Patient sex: M
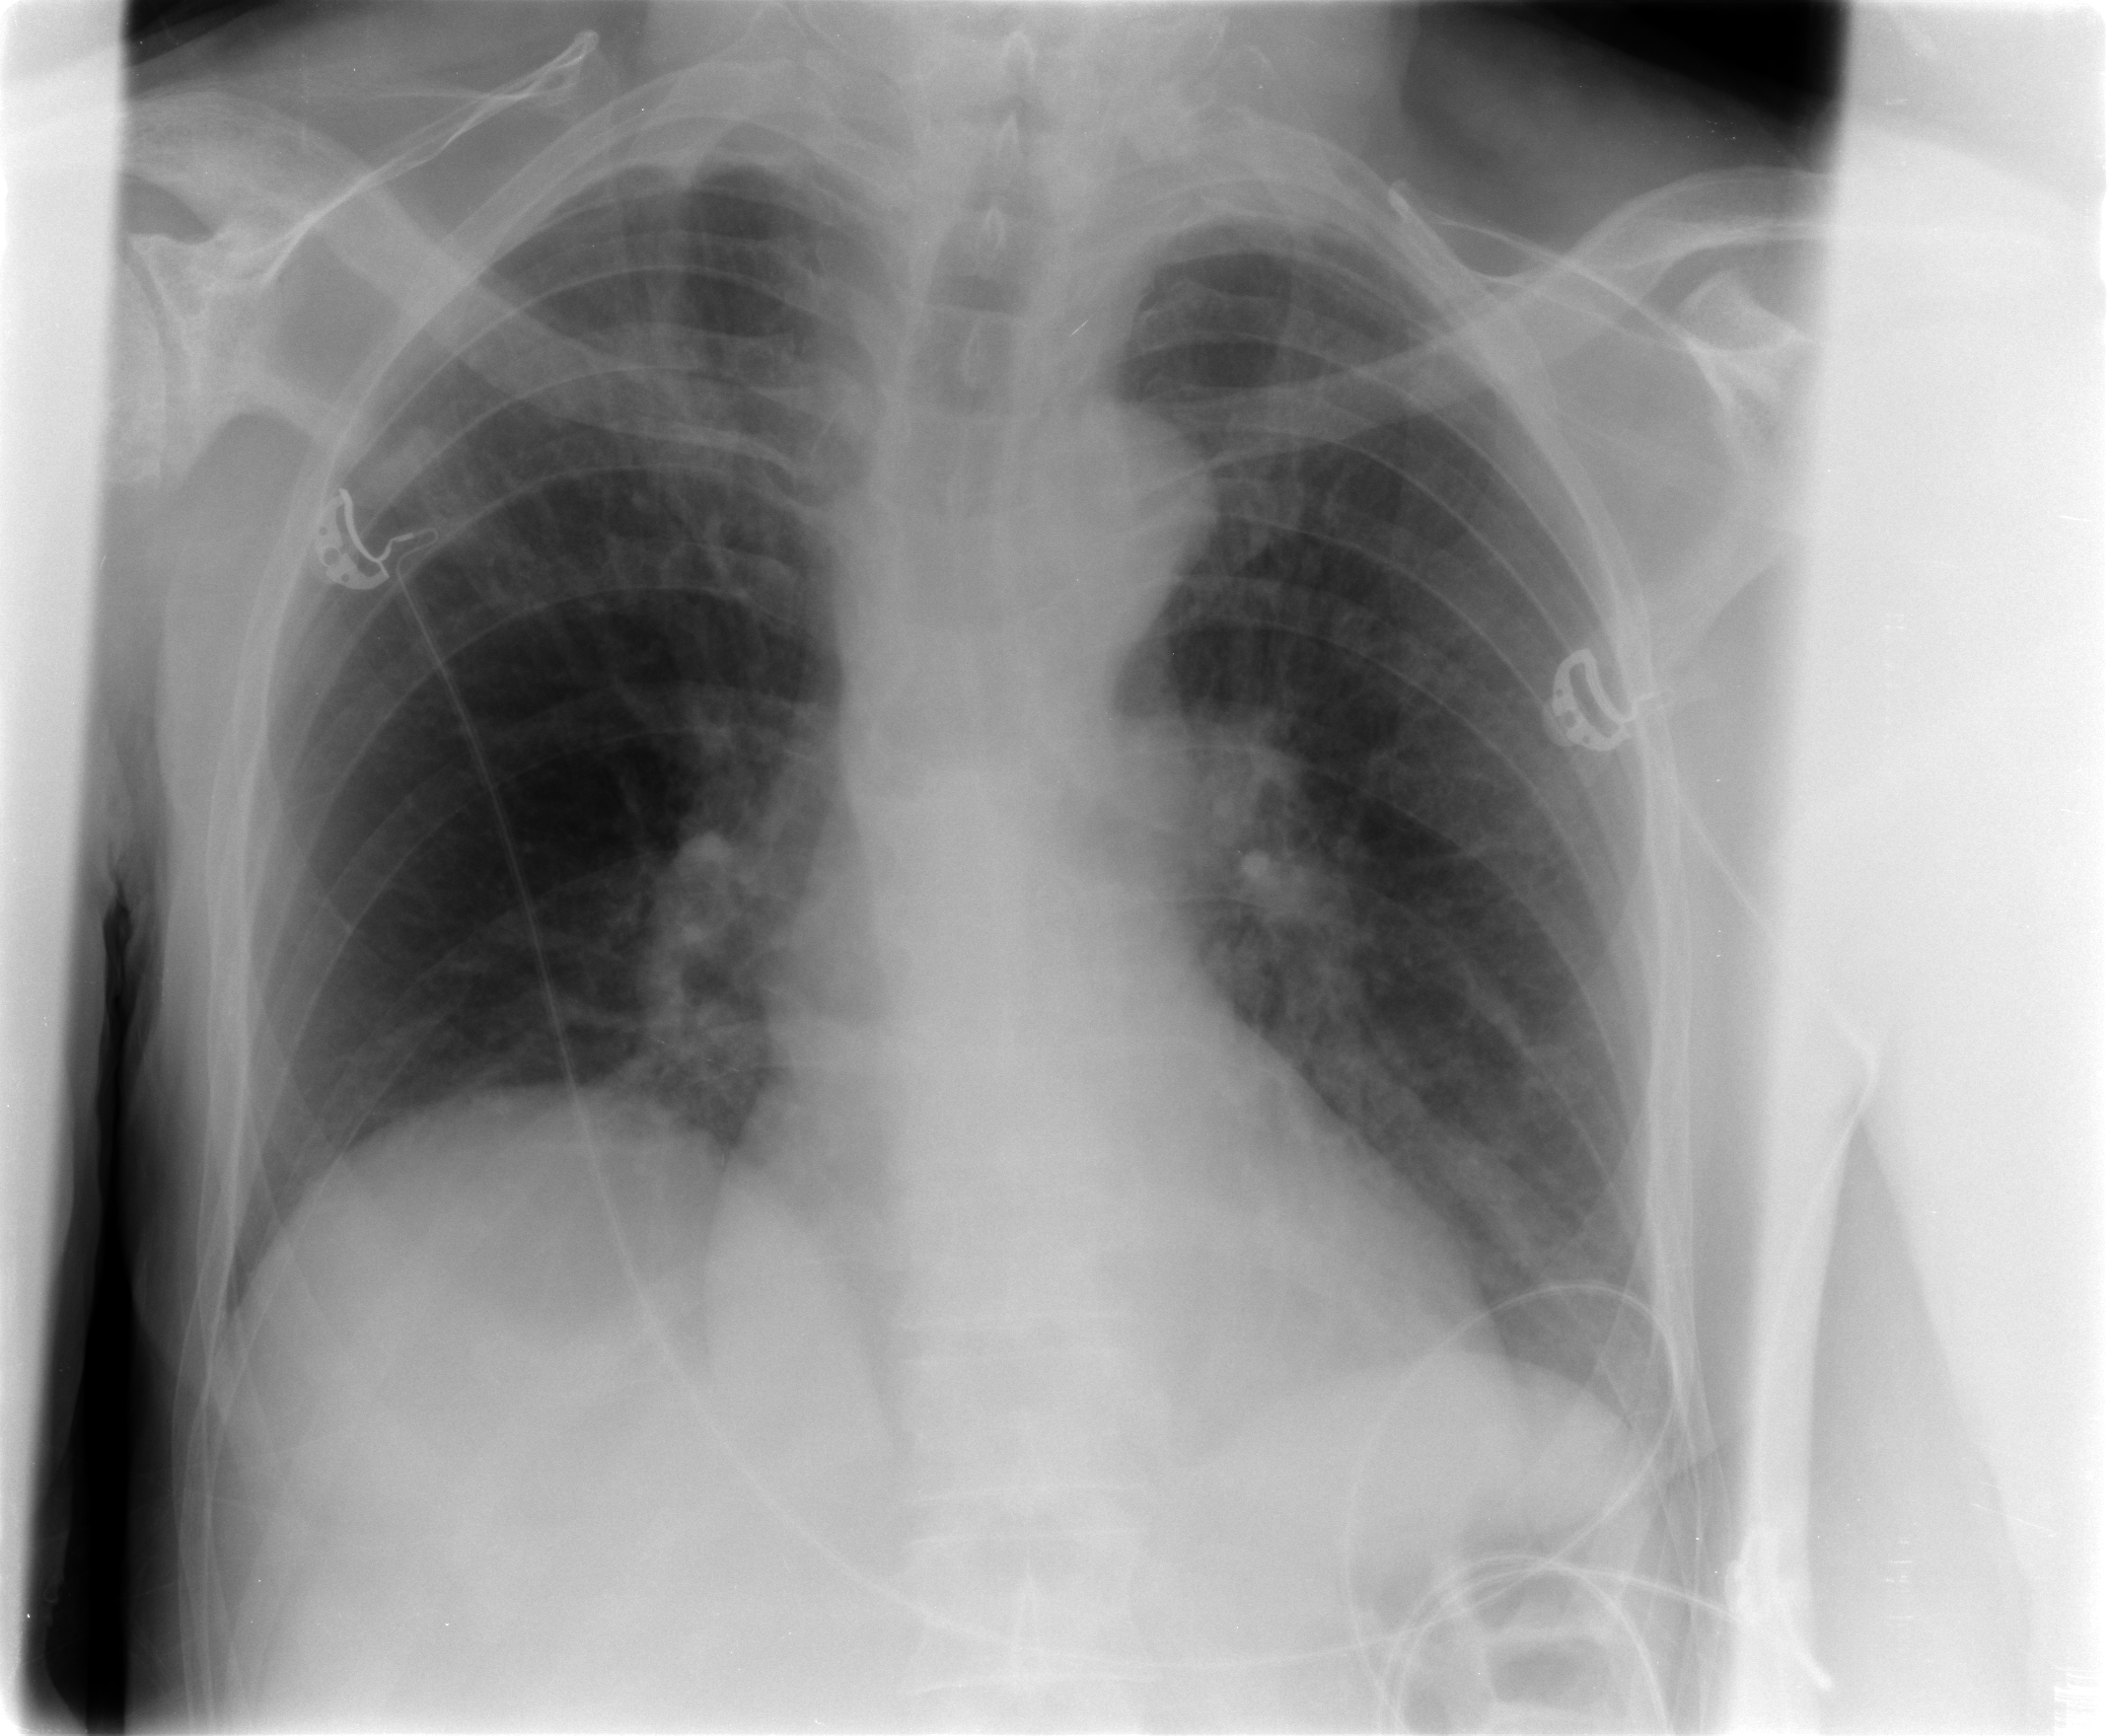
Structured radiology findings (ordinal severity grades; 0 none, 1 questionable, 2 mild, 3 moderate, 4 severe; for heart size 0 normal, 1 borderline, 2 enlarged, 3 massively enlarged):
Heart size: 0
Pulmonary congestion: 2
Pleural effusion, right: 0
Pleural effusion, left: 0
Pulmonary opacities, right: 0
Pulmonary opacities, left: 0
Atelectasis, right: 0
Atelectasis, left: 0